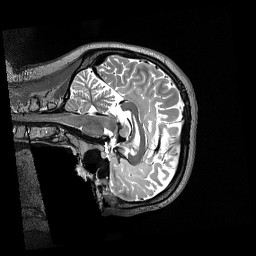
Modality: T2w
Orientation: sagittal
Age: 25
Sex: female
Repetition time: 3.2 s
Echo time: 0.563 s